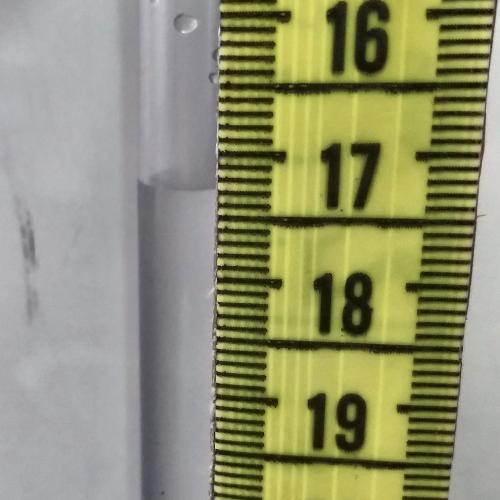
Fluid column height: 17.3 cm